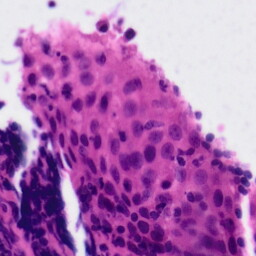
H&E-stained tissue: Tonsil